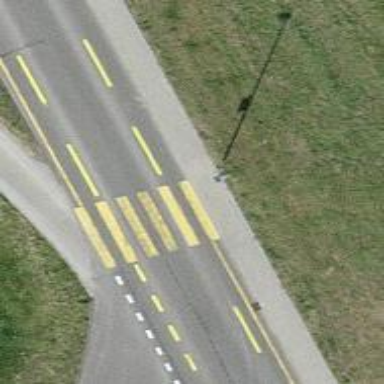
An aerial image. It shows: Uncontrolled zebra crossing on the road.